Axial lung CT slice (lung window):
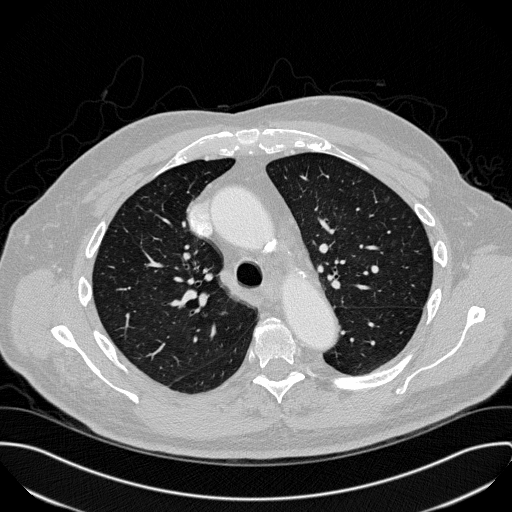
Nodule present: no